Question: As I've been reading this article: <URL>, MVC was explained like this:

In this diagram, View-Model is observer pattern where any changes in Model notify View's 'Update' method to update the states of Views and passing its current state to these Views.
Relation between Views and Controllers are defined in Strategy Pattern where Views get concrete controllers and run the algorithms in controllers as defined by Strategy Pattern.
So Controllers update models and models notifies views to update their states.
However, for some reason I couldn't visualize the same logic for Asp.Net MVC as Controllers have access to Model and pass these models to Views but views uses Models directly to get their properties,etc to update their states but I couldn't fit the observer pattern between Views and Models in Asp.Net MVC.
Could some one please explain what I am missing out?
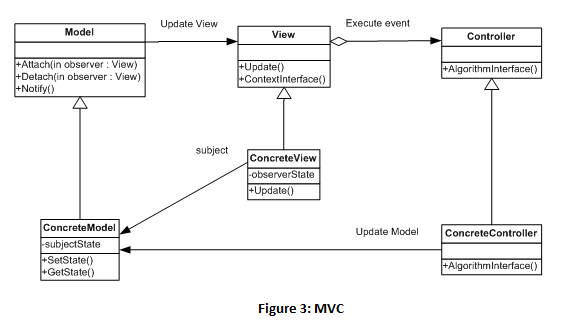
Answer: ASP.NET MVC upholds the stateless nature of the web, so once a view is rendered there is no way for the controller to know about changes to an instance of a model object.
This is different to a stateful platform like Silverlight or WPF. The fact that they're stateful allows a controller (or ViewModel if you're using MVVM) to observe what's happening on the UI, make changes to model objects, and then have the view update itself accordingly.
In ASP.NET MVC when data gets passed from the controller to the view, it's a one-way trip. There's no equivalent of the View.Update() method; the view gets rendered once and then that's it. There's also no way for a view to call back to a controller, as per Controller.AlgorithmInterface. You can achieve something similar with an AJAX callback but then you'll have to use some behind-the-scenes magic to repopulate the controller with the state data (e.g. by passing an object ID from the view back to the controller).